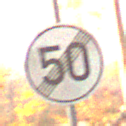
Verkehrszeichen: EndeGeschwindigkeit50
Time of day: SunriseSunset
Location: Roofed (Suburban)
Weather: Clear
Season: NotSpecified
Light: Natural